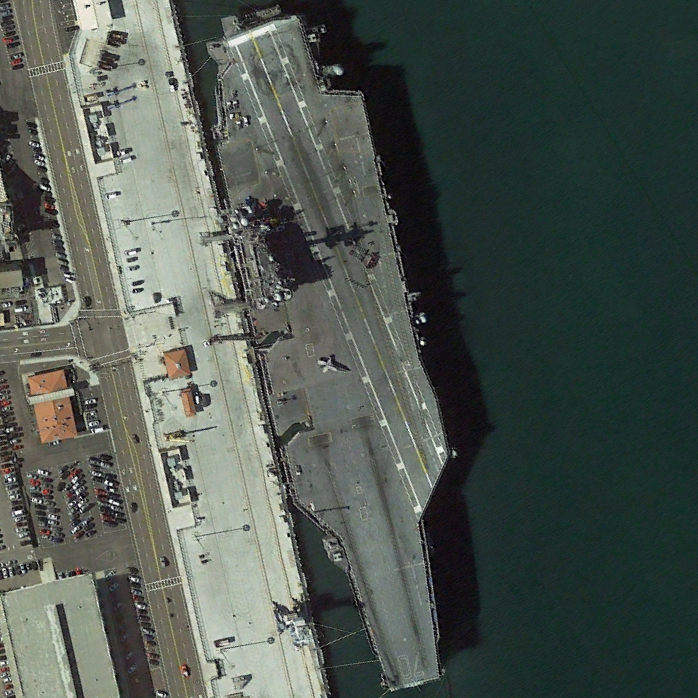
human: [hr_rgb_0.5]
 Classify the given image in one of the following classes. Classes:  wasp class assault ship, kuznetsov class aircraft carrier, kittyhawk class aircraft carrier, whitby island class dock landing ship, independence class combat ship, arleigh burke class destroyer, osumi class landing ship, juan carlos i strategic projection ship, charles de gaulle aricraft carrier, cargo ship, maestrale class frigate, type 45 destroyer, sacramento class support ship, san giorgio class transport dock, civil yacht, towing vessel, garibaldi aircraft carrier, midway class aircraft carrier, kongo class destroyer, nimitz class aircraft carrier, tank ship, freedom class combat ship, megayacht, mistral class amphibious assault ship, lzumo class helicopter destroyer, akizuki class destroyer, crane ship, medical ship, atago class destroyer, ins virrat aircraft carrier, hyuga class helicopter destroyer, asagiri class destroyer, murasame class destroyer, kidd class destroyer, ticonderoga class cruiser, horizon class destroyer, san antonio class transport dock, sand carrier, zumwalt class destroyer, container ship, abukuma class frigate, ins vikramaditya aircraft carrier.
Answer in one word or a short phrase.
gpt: Nimitz class aircraft carrier